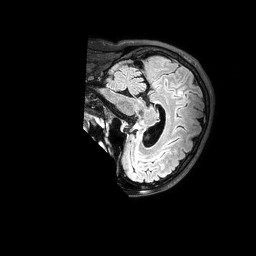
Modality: FLAIR
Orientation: sagittal
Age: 52
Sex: female
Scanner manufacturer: philips
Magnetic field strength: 3 T
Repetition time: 4.8 s
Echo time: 0.2911 s